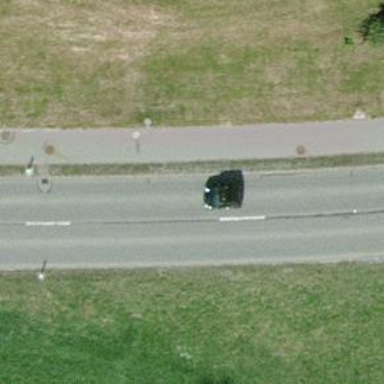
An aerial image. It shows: Secondary road with asphalt surface.